Question: I have a Razor MVC application that contains a link to open a PDF stored on a file server. My code works when I run it in Visual Studio but is not working when I try it on production on the same computer. I click the link and nothing happens, I can see the path when I hover over it though. There are no errors or anything. I've tried all browsers but only really care about IE.
'''
<a href="\01erie\Q\Data\Company Sharded Folder\MSDS\PVC567.pdf">View</a>
'''
Image when I hover over the link

Any ideas why this is not working?
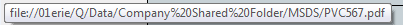
Answer: Filesystem URLs from remote pages (i.e. pages on other protocols like 'http://' or even other directories in the file system) are blocked by modern browsers for security reasons.
<URL>.
Internet Explorer has <URL>
> By default, Internet Explorer prevents navigation to Uniform Resource
Identifiers (URIs) using the "file:" protocol when the current URL
matches the following conditions:- The current URL is opened in the Internet zone or the Restricted Sites zone.- The current URL uses a protocol other than "file:".This is a security measure designed to
prevent malicious sites from accessing system file objects.
This can be changed, but only on a per-client basis (see the MSDN article for details.)